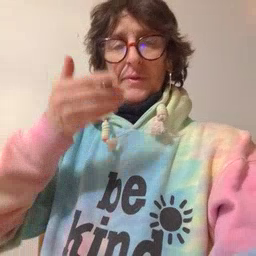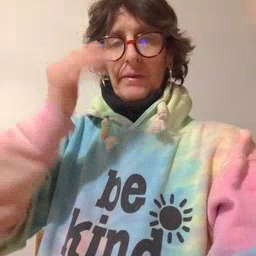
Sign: sleepy